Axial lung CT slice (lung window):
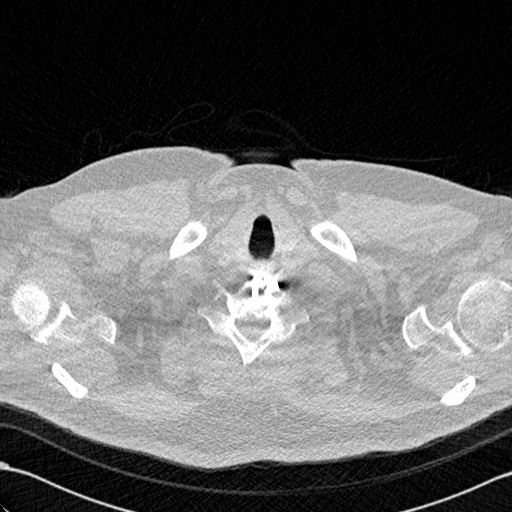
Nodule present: no